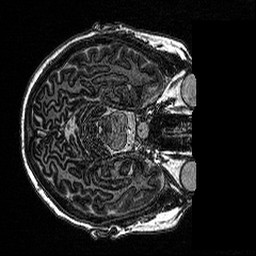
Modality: MP2RAGE
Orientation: axial
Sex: female
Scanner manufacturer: siemens
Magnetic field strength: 3 T
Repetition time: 5 s
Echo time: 0.00292 s